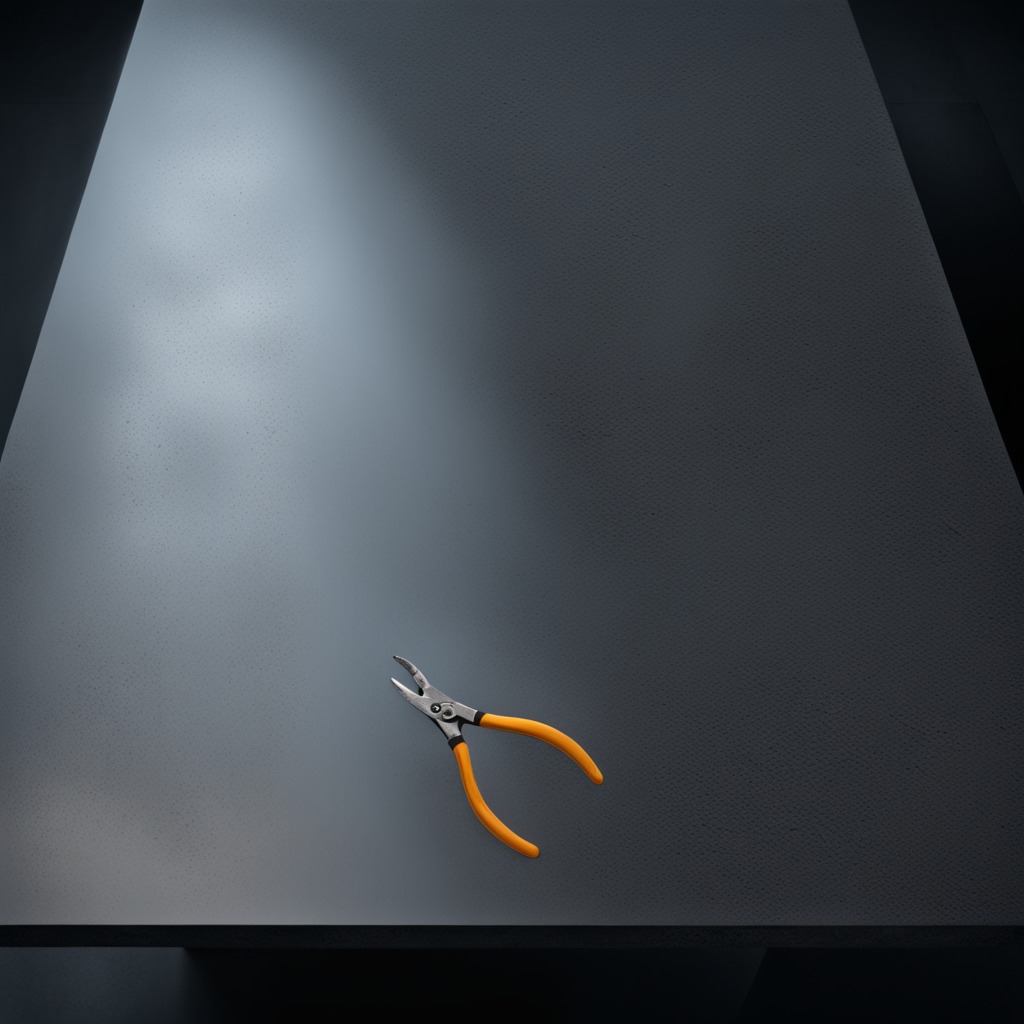
A plier is lying on the granite table inside a workshop at night.